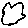
Label: cloud